Question: My local website works fine.
I have uploaded the website to the server. All of the DLLs are in the bin directory, but I still get the missing reference error as you can see in the following image:

The 'missing' reference is not directly used by the website, but rather is required by a library that the website uses.
My configurations are:
Server:
- - -
Local:
- - -
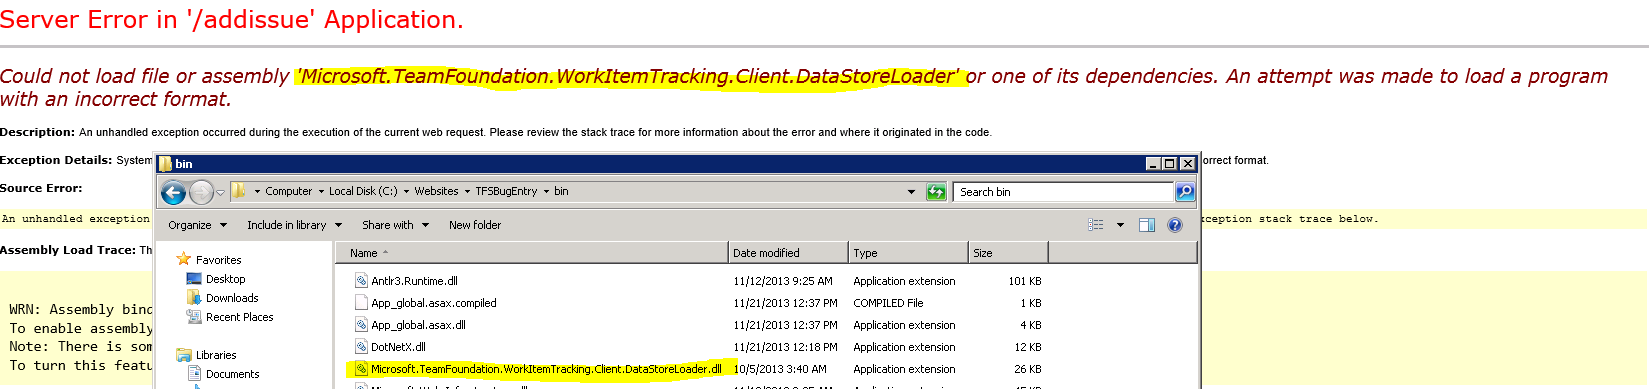
Answer: CodeCaster gave the hint above. The website was set to run as x64, but was trying to load a x86 binary.
To fix this, I:
- - -